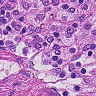
Metastatic tissue present: no